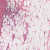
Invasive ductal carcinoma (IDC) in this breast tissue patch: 1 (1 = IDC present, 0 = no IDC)